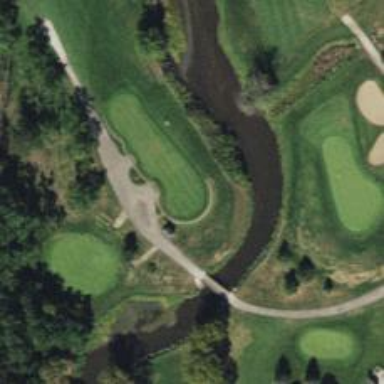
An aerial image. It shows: Golf tee.